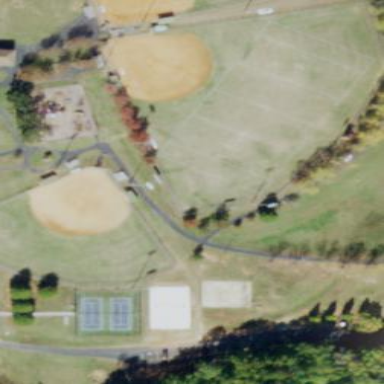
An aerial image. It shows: Softball pitch for leisure sports.